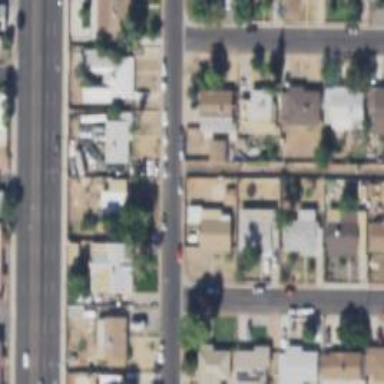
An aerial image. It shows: Alleyway designated as service road.